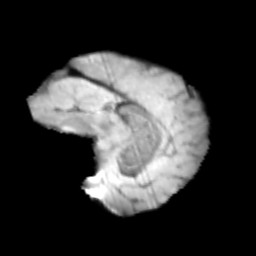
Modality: T2w
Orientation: sagittal
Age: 11
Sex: female
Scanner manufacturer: siemens
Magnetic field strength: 3 T
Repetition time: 3.8 s
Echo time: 0.07 s